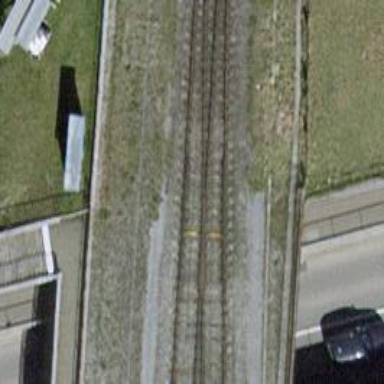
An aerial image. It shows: Bridge with electrified contact lines.